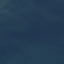
Land use / land cover class: SeaLake